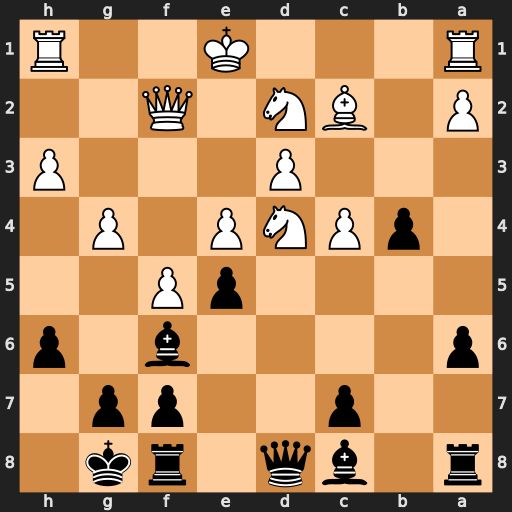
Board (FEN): r1bq1rk1/2p2pp1/p4b1p/4pP2/1pPNP1P1/3P3P/P1BN1Q2/R3K2R
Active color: b
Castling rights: KQ
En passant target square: -
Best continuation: Bh4 N4f3 Bxf2+